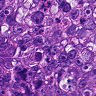
Metastatic tissue present: yes